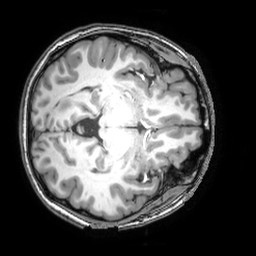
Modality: T1w
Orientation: axial
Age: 32
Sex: female
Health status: healthy
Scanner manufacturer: philips
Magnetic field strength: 3 T
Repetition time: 0.008156 s
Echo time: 0.003748 s